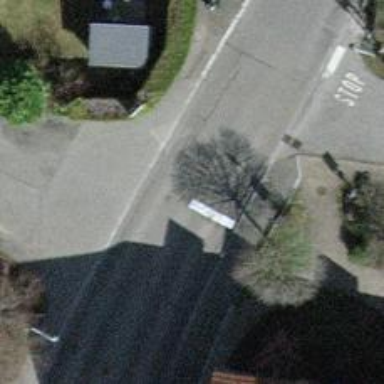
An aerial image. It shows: Bus stop with stop position for public transport.